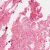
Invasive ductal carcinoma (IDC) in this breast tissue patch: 0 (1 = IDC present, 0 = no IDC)